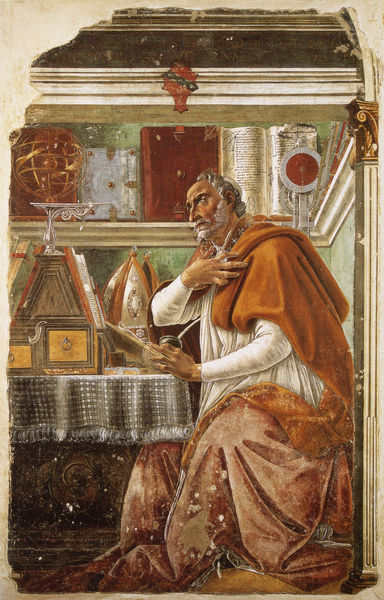
Titel: Heiliger Augustinus in seinem Studierzimmer
Künstler: Sandro Botticelli
Standort: Firenze
Institution: Capella Ognissanti
Schlagwörter: dunkel, feder, gemälde, hand, mann, umhang, weiß, gelb, grün, sitzen, braun, bunt, finger, geste, grau, haar, hell, hut, nase, orange, pfeiler, profil, raum, schwarz, stirn, stuhl, säule, tisch, zimmer, ölbild, blick, dach, rot, tuch, alt, bart, hemd, regal, wand, architektur, arm, augen, falten, mensch, rahmen, schale, sockel, vollbart, bild, hände, portrait, porträt, tischdecke, tischtuch, kirche, geistlicher, gewand, gold, haare, interieur, mantel, sitzend, stoff, decke, instrumente, rosa, rund, schrift, bücher, papier, schrank, ecke, haltung, farben, pilaster, bischof, kissen, papst, wolle, detail, barbe, homme, lesen, sitzt, wandgemälde, melancholie, mimik, uhr, robe, schublade, stube, nachdenklich, nachdenken, ring, waage, buch, denken, parallel, schnitt, sterne, denker, literatur, kugel, kardinal, tinte, altar, kapitell, teilstück, fries, gemäuer, wappen, prister, gesims, putz, schreiben, ionisch, toga, pastor, priester, mönch, vatikan, heiliger, mitra, gelehrter, fresko, lesend, tintenfass, käppi, studium, schreibt, pyramide, globus, tunika, grieche, fresco, sigel, gebildet, buchständer, wissenschaft, schreibfeder, federkiel, tonsur, weltkugel, tabernakel, schreibend, sakristei, jude, hieronymus, freske, wandfresko, atlas, sinnen, astrologie, astronomie, evangelist, evangelium, augustinus, astronom, apotheker, galileo, physik, rechnen, studierstube, sphären, astrolab, simas, liest, auslaufend, livres, astrolabium, klause, bischhof, astrologe, sternenkunde, galileo galilei, arimethrie, deker, saint augustin, signorelli, wansbemalung, innernraum, sternenkugel, prêtre, geöehrter, astrophysiker, astrophysik, renaissanc3e, galilee